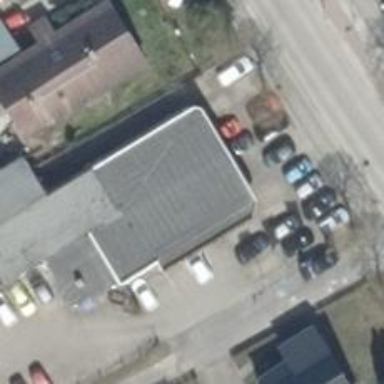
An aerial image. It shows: Car shop.